Field crop: maize
Growth stage: 2
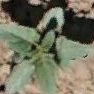
Species: datura